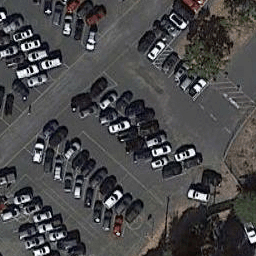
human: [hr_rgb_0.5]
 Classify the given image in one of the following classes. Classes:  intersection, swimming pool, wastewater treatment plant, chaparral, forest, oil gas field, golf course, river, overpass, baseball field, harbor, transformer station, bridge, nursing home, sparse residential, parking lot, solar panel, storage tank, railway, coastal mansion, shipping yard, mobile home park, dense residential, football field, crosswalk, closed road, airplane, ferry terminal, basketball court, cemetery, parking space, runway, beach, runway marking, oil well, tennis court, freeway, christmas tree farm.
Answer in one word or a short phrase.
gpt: parking lot